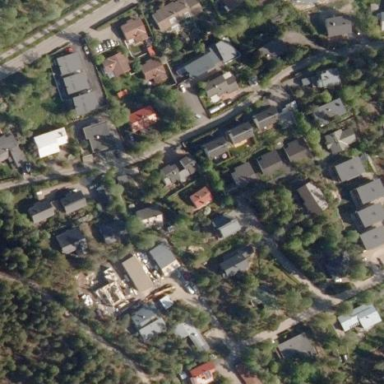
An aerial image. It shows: Residential area.